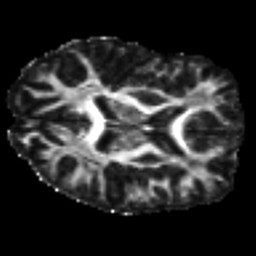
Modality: FA
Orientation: axial
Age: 21
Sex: male
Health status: healthy
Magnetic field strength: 3 T
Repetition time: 9 s
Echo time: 0.093 s